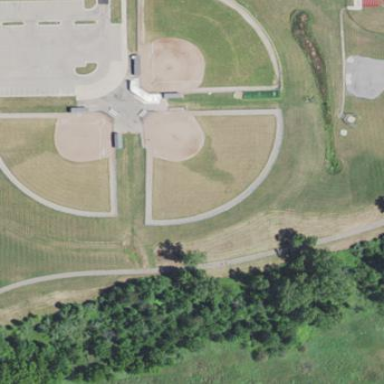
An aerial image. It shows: Baseball pitch for leisure land.